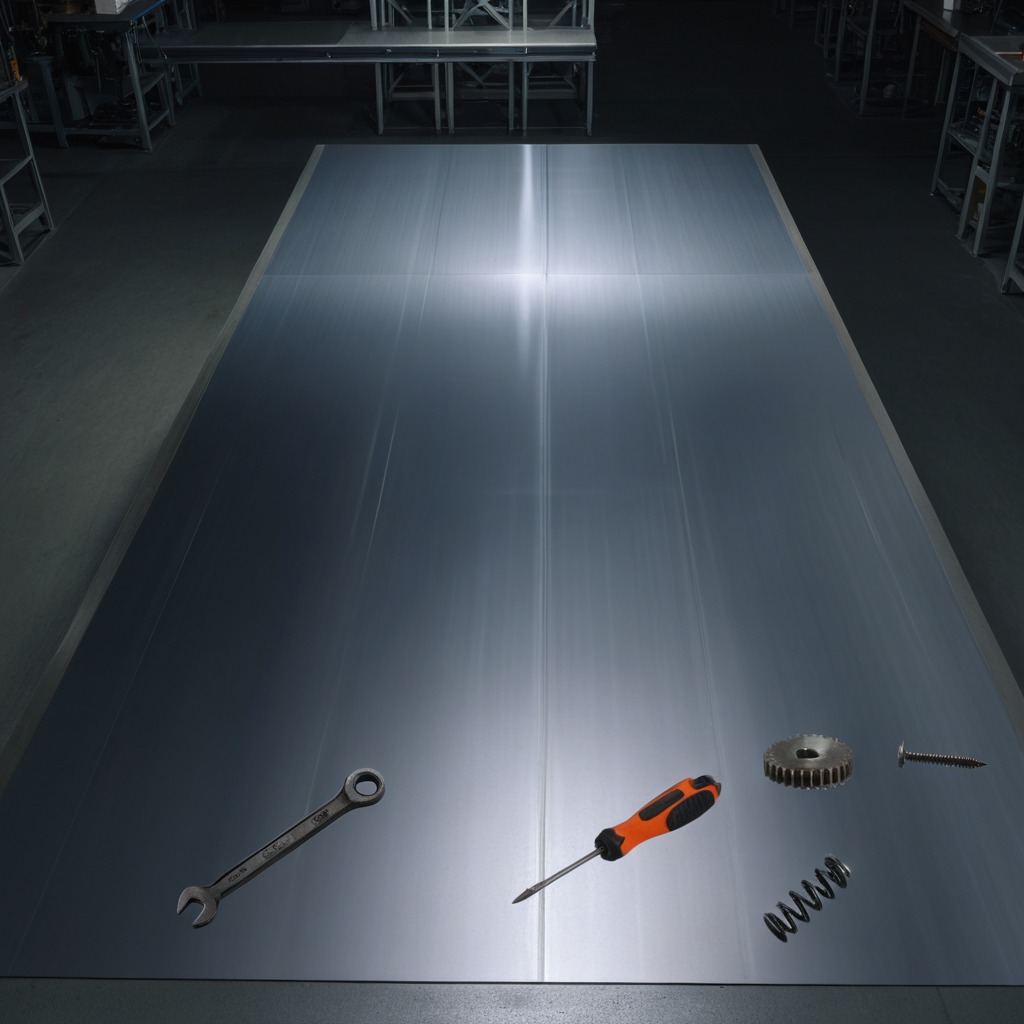
A metal gear with teeth, a metal machine screw, a coiled metal spring, a screwdriver, and a wrench are lying on the tabletop.